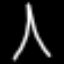
Label: The Eiffel Tower